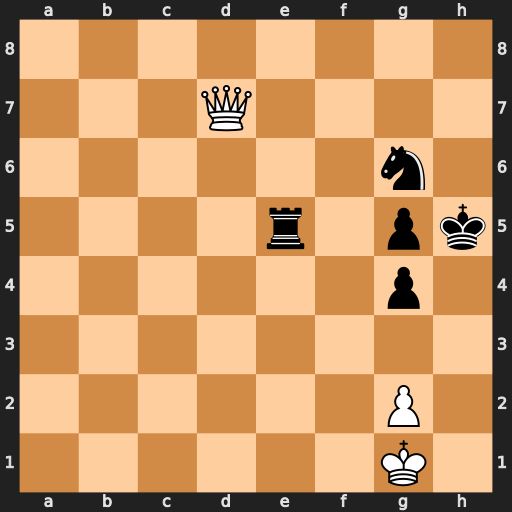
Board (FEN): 8/3Q4/6n1/4r1pk/6p1/8/6P1/6K1
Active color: w
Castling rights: -
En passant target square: -
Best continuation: Qh7#